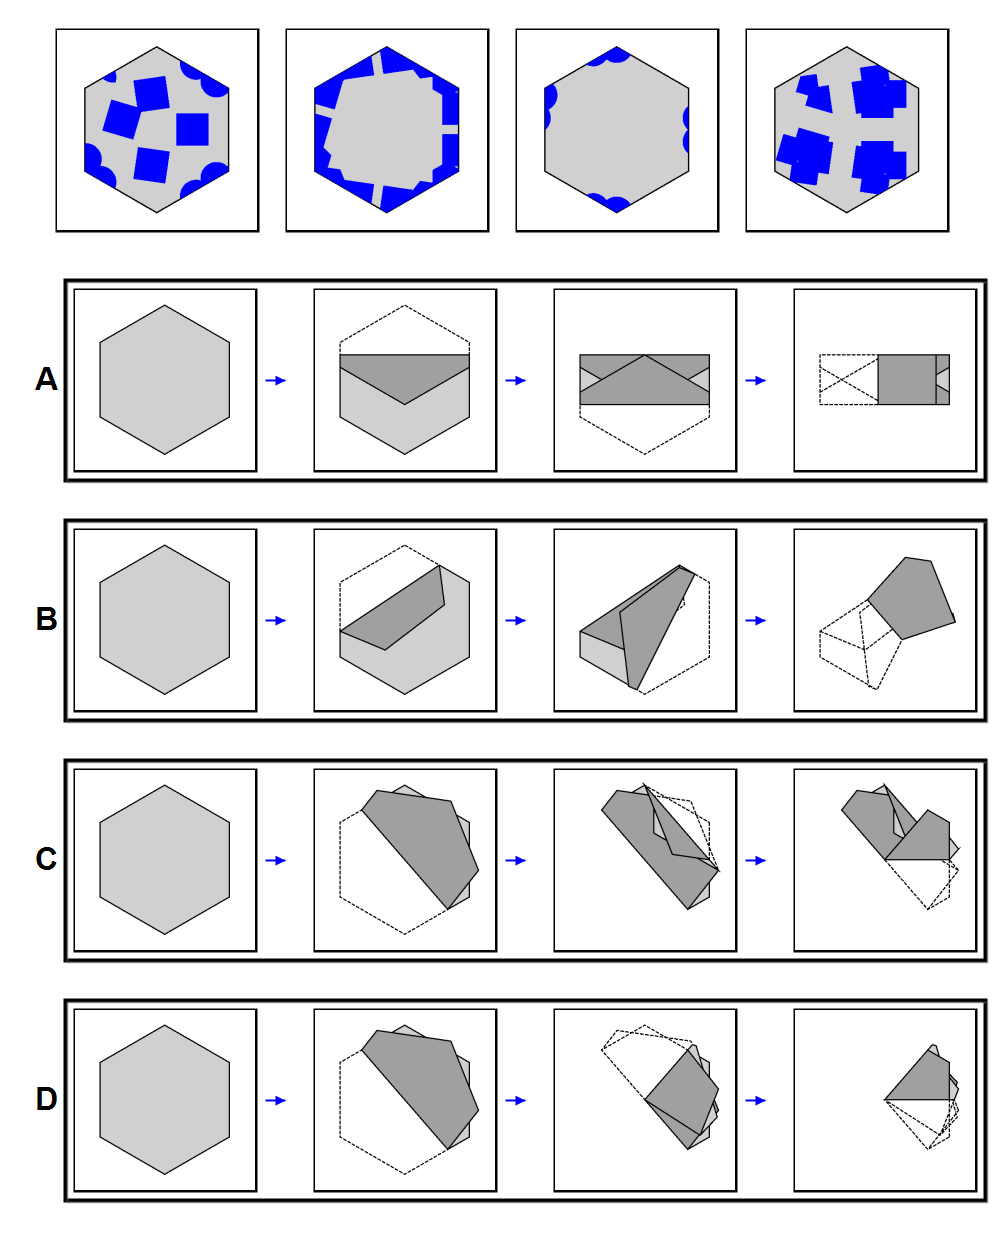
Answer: D